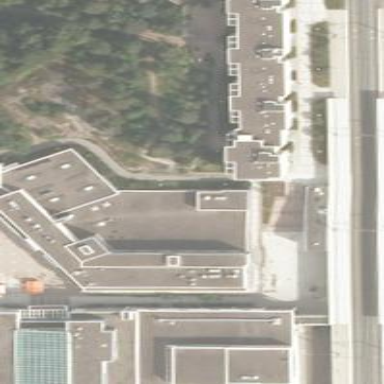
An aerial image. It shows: Civic building with flat roof. The building's color is white.